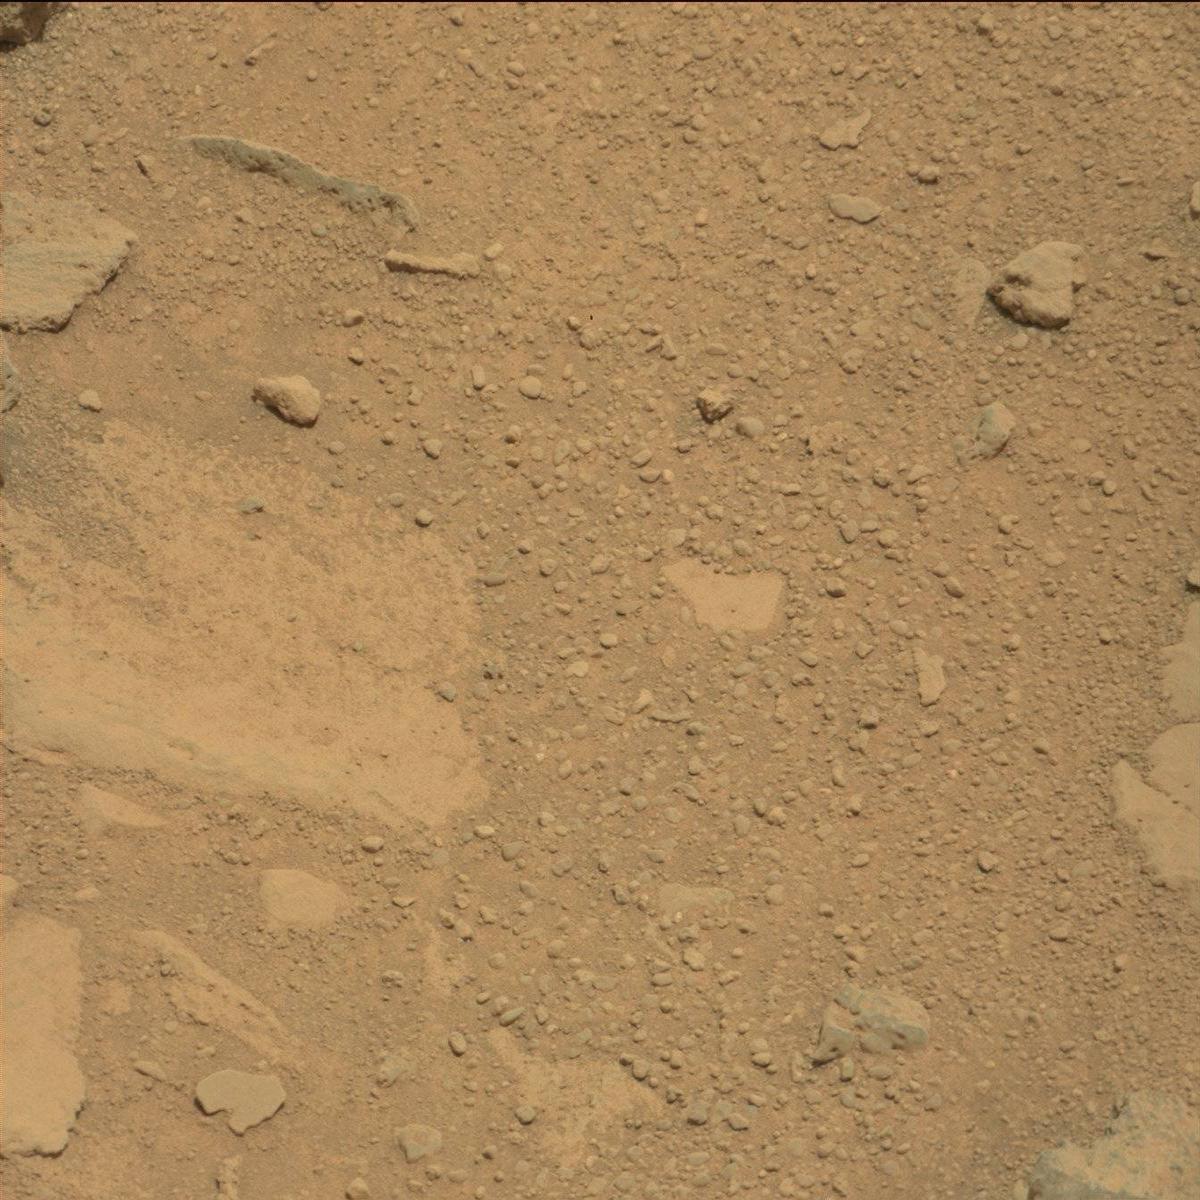
Terrain classes present: Bedrock, Rock, Sand / Soil